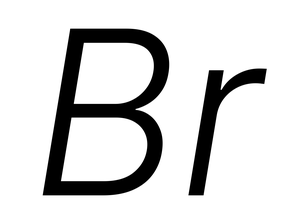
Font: Inter-Italic_Light_Italic